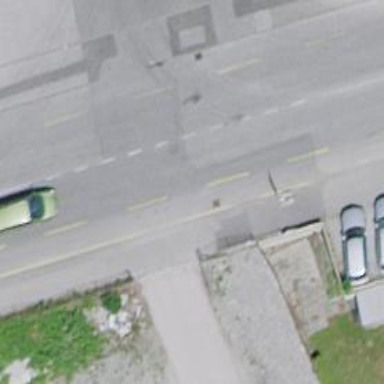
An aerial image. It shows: Unclassified road with asphalt surface. There is designated lane for cyclists on both sides.